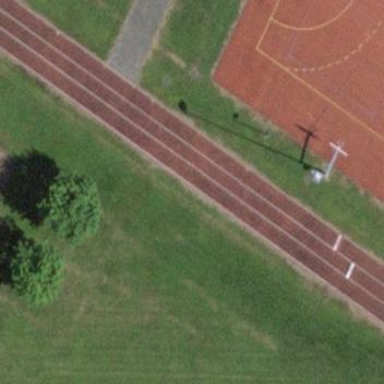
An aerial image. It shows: Tartan track in leisure land.